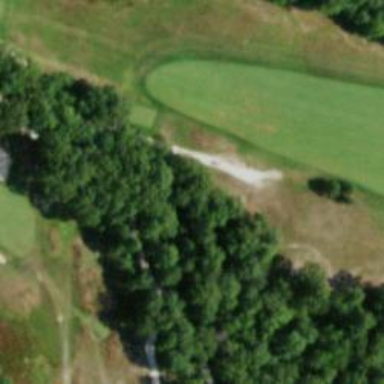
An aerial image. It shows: Service road designated as golf cart path.